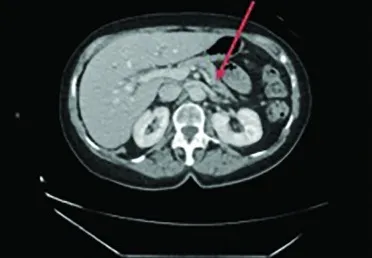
CT scan showing two cystic pancreatic lesions. Right panel (b) shows a 5 mm lesion in tail of pancreas (arrow), and a dilated main pancreatic duct in the body and tail. CT, computed tomography.
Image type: radiology (ct)